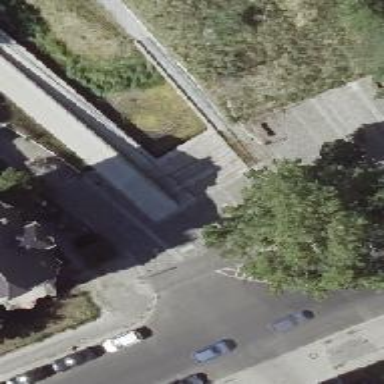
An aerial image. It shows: Footway.